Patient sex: M
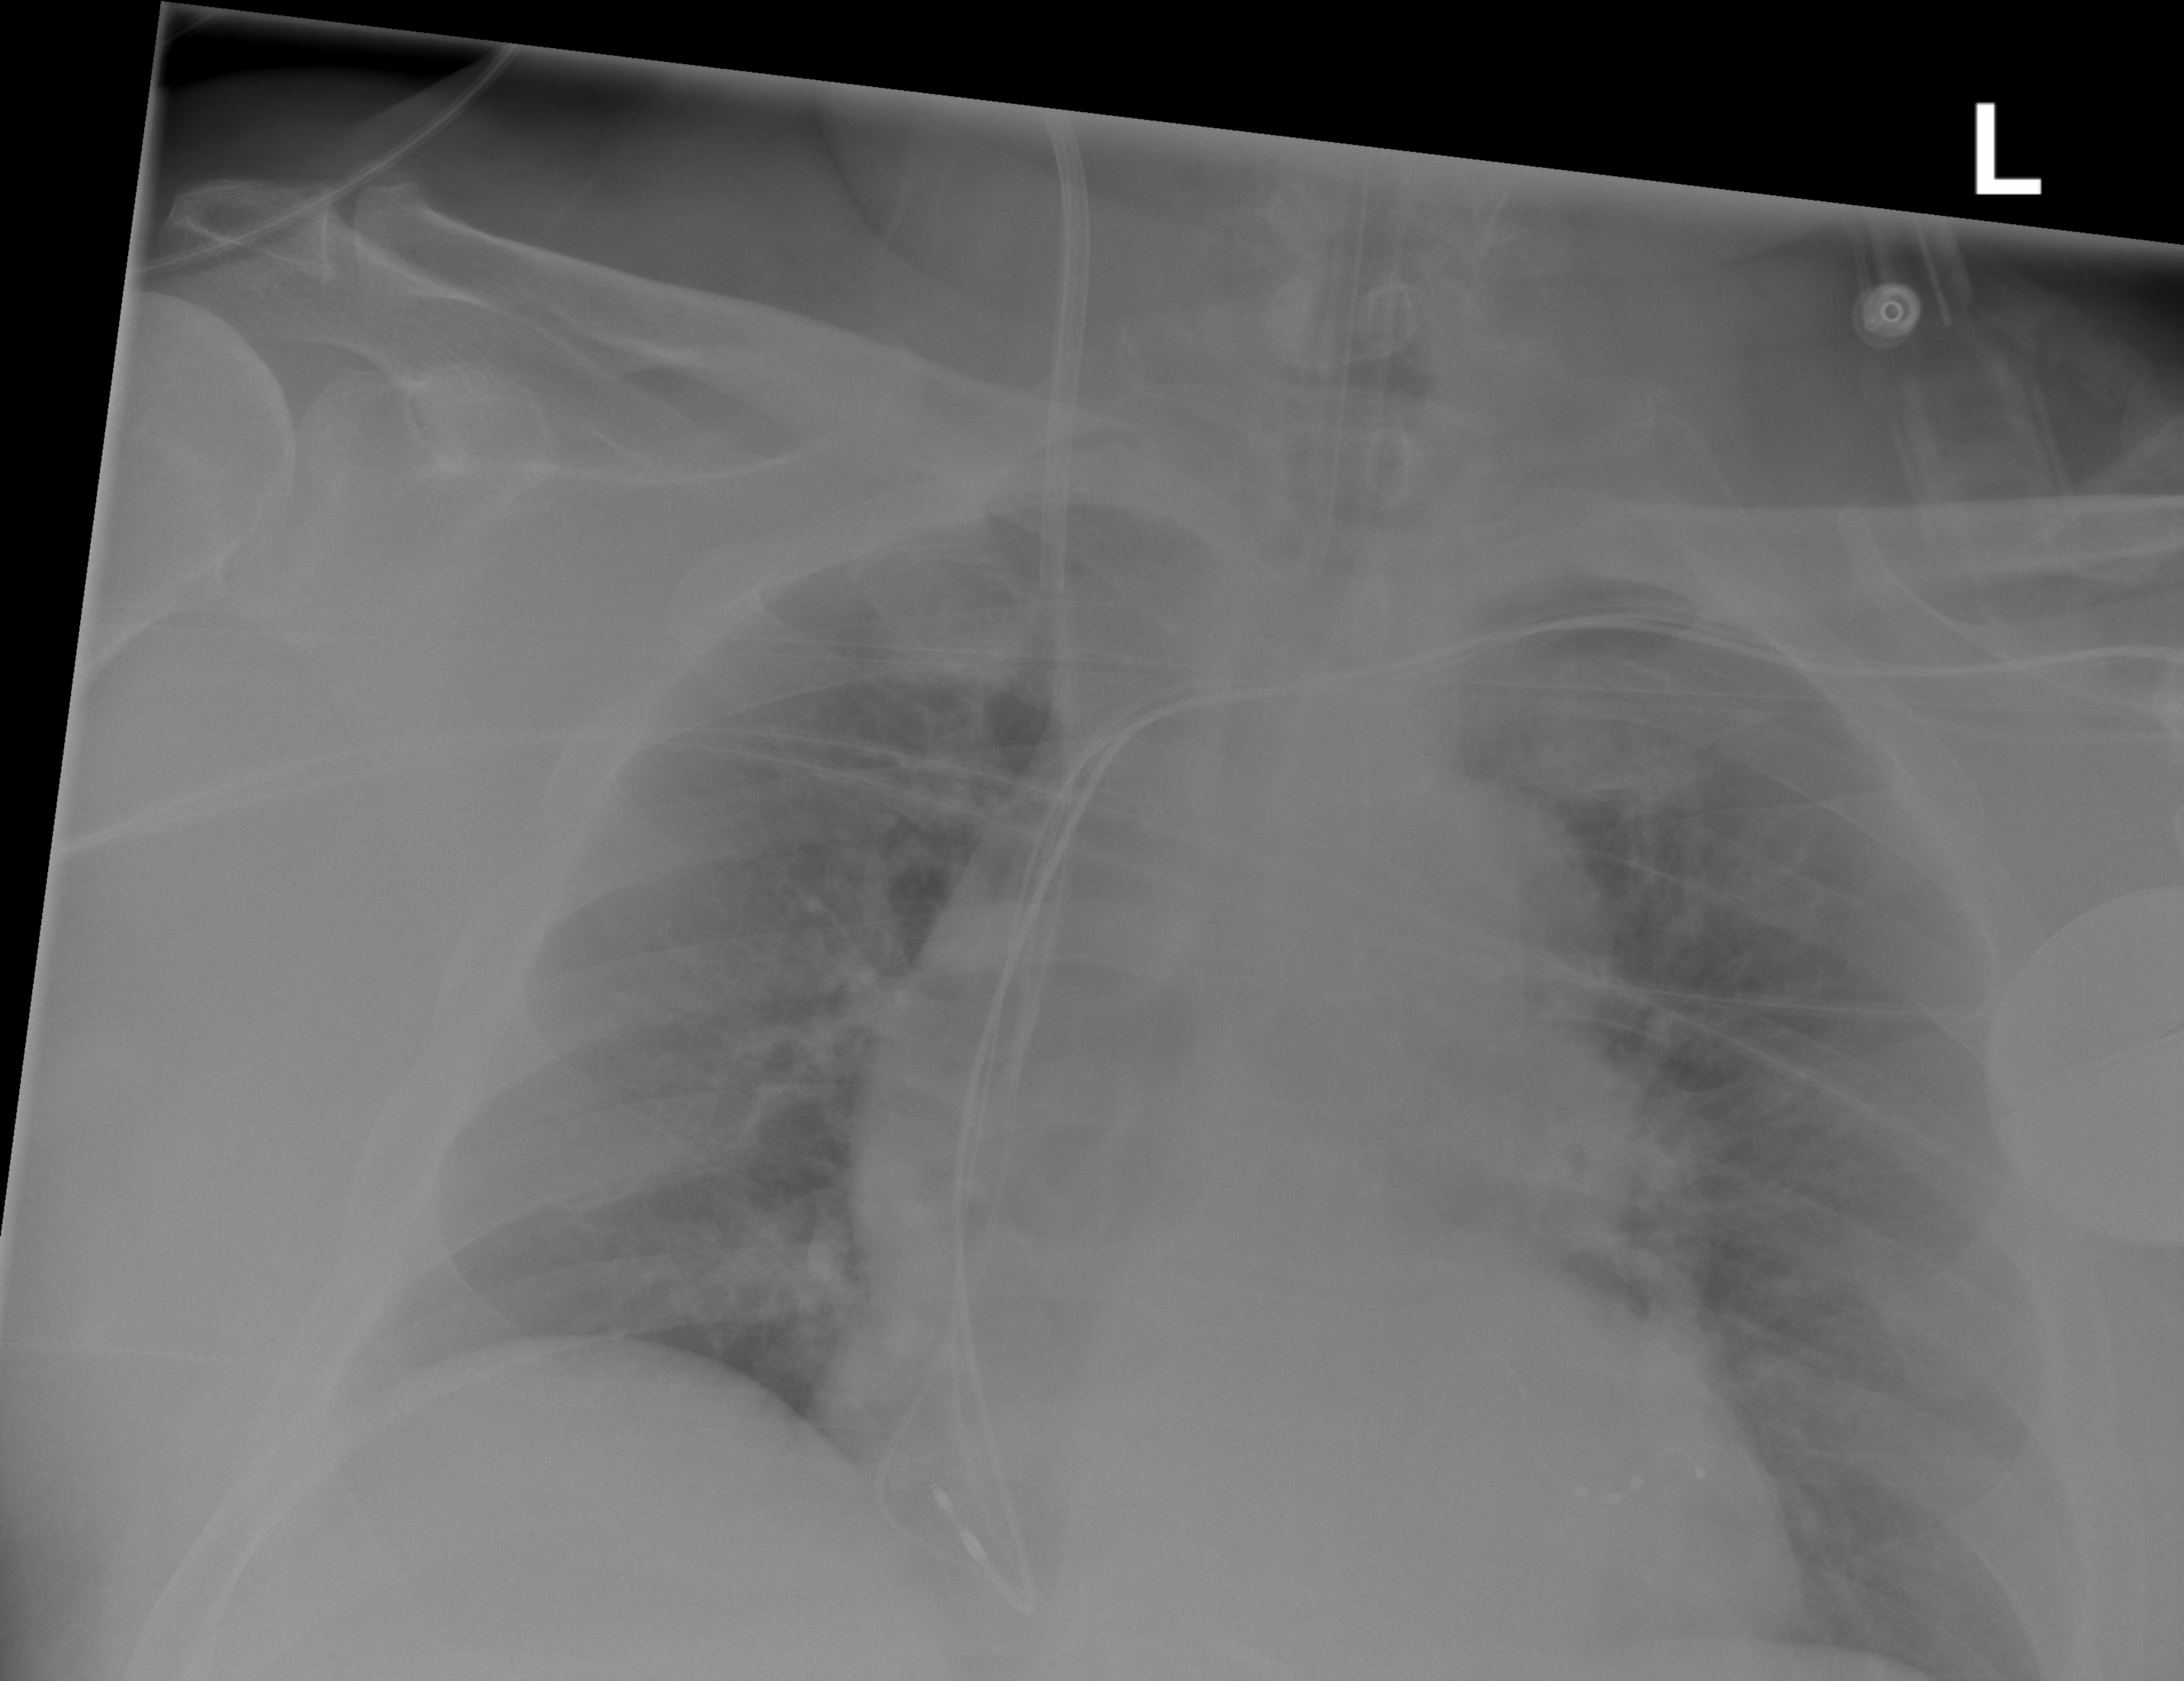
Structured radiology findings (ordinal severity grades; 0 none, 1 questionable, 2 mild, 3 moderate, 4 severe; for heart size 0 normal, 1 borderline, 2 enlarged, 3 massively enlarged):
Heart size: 0
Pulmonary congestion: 2
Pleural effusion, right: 0
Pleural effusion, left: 0
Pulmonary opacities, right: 0
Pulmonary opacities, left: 0
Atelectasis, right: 0
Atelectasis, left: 0